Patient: sex M, age 25
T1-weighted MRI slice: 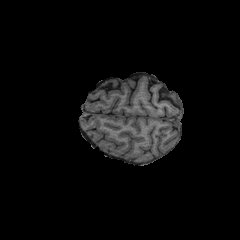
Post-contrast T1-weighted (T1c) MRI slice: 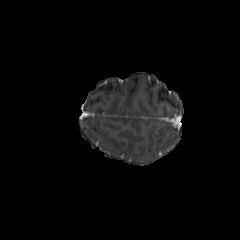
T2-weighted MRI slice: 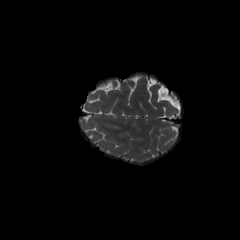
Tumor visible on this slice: no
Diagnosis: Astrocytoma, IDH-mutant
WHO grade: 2